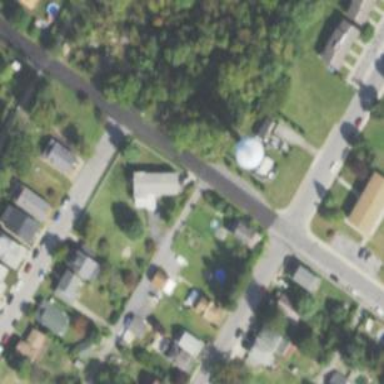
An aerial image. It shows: Water tower that is man-made.